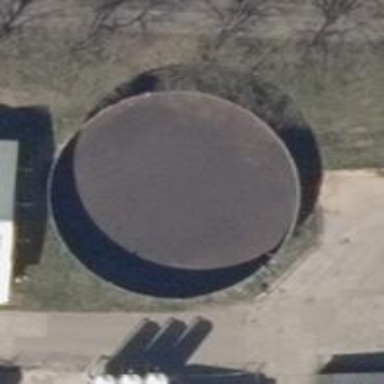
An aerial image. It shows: Storage tank that is man-made.